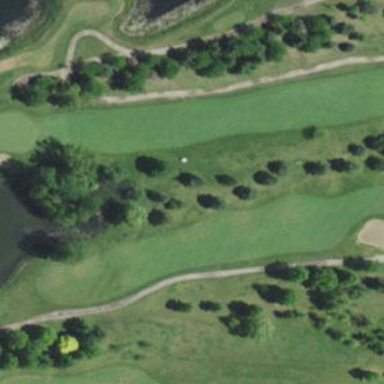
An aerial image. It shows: Golf fairway surrounded by grass.